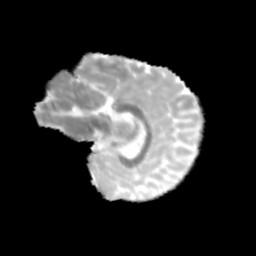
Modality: MD
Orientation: sagittal
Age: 11
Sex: female
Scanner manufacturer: siemens
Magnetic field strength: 3 T
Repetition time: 3.8 s
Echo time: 0.07 s